Interaction volume radius: 10 \u00c5
Interaction volume height: 30 \u00c5
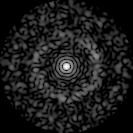
Disorder parameter: 0.8372